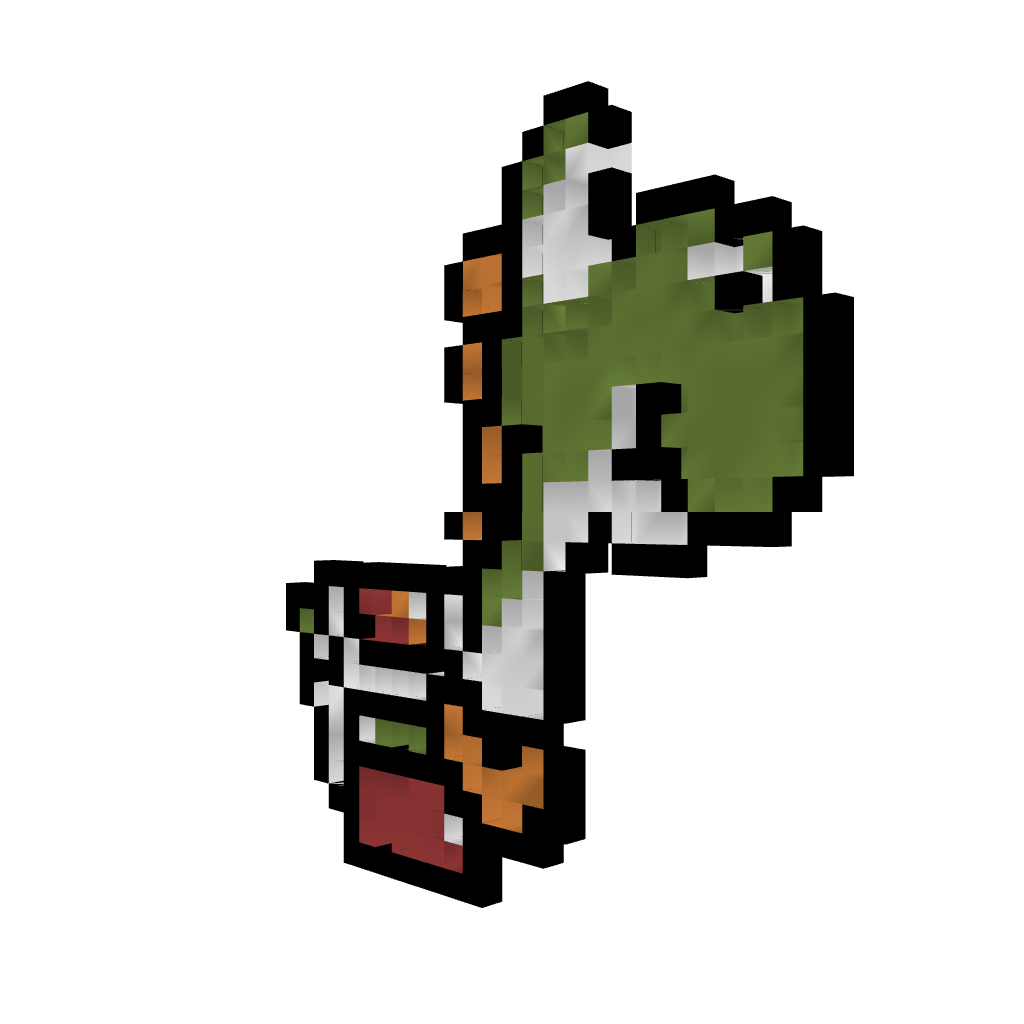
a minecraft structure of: Yoshi high quality